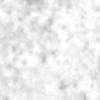
Label: no_change